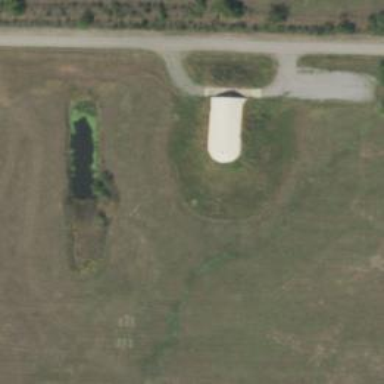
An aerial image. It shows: Military bunker for protection and defense.